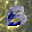
Label: 8